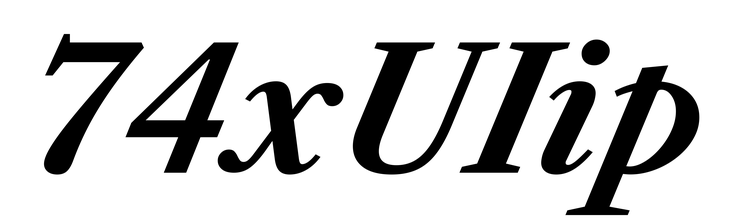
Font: LibreCaslonText-Italic_Bold_Italic